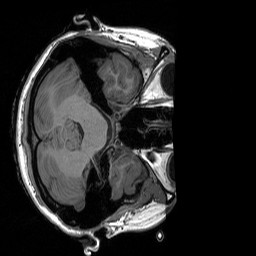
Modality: T1w
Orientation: axial
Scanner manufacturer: siemens
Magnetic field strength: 3 T
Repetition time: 1.76 s
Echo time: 0.0022 s